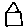
Label: house